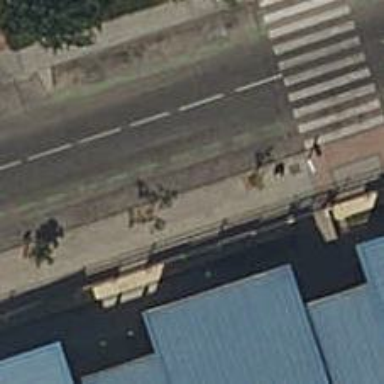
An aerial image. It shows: Bicycle parking area.